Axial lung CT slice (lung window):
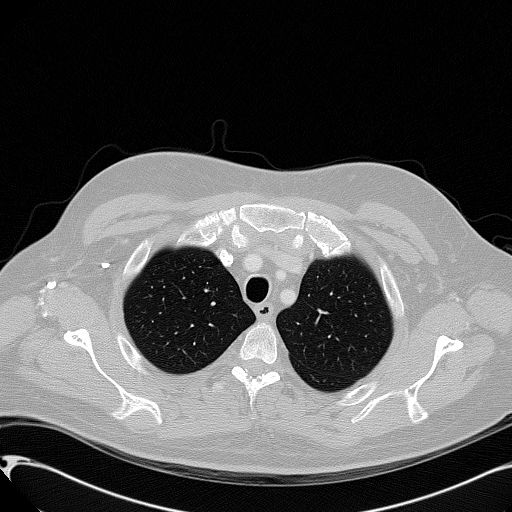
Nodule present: no